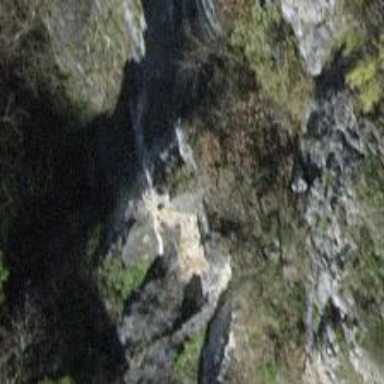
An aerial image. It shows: Natural cliff.